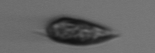
Label: Prorocentrum_triestinum